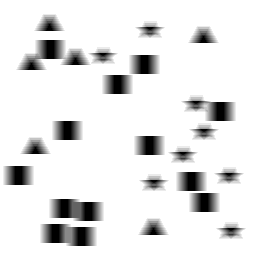
Squares: 13
Triangles: 6
Stars: 8
Total shapes: 27